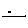
Label: line